Interaction volume radius: 10 \u00c5
Interaction volume height: 35 \u00c5
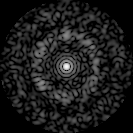
Disorder parameter: 0.7831